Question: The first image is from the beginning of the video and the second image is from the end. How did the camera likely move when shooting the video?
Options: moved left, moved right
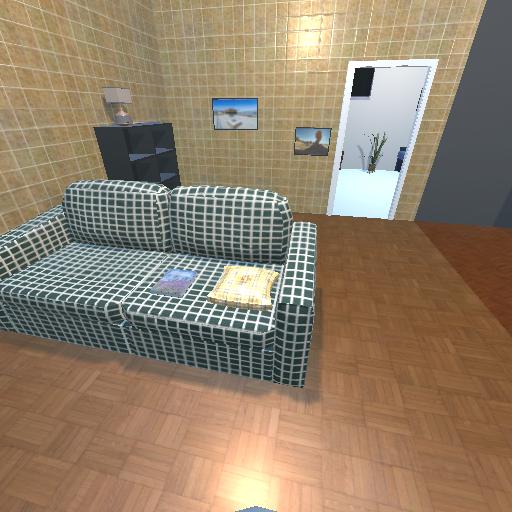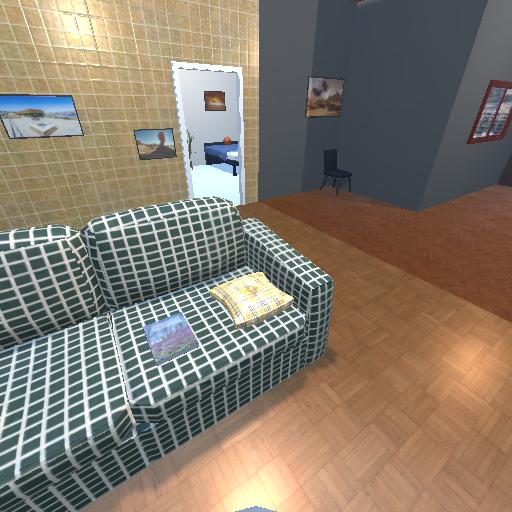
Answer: moved left